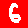
Digit: 6